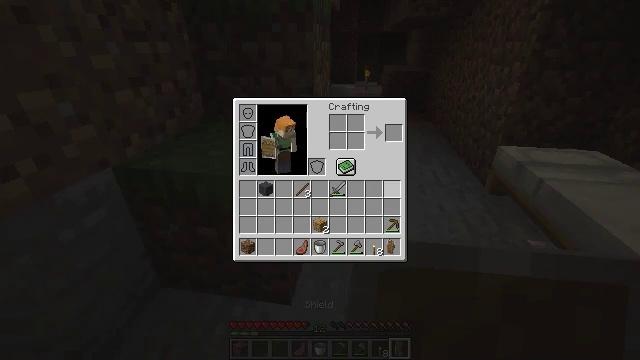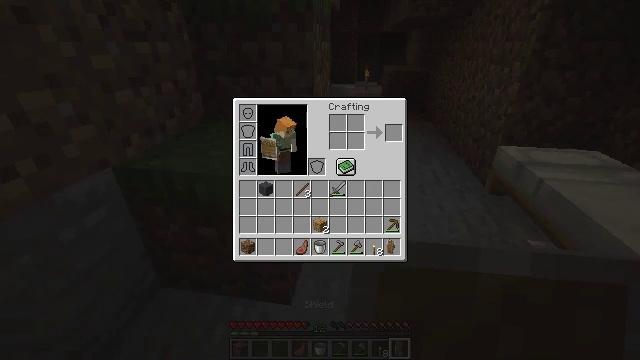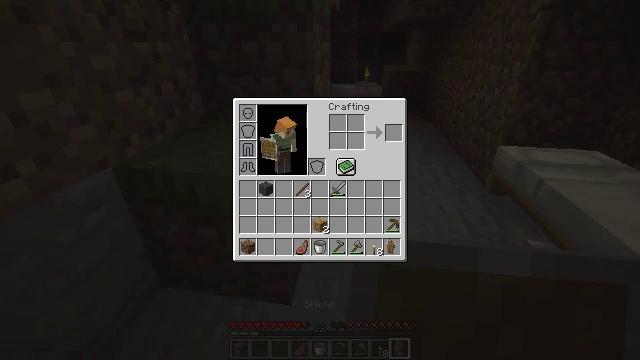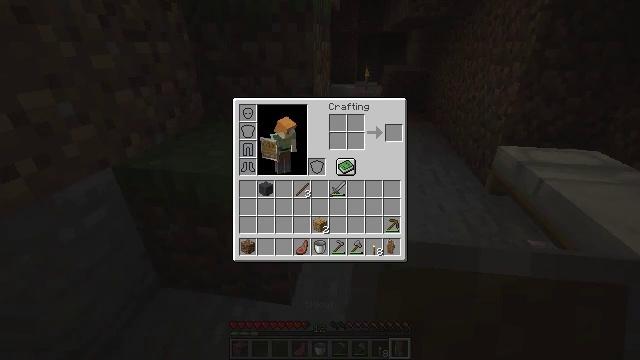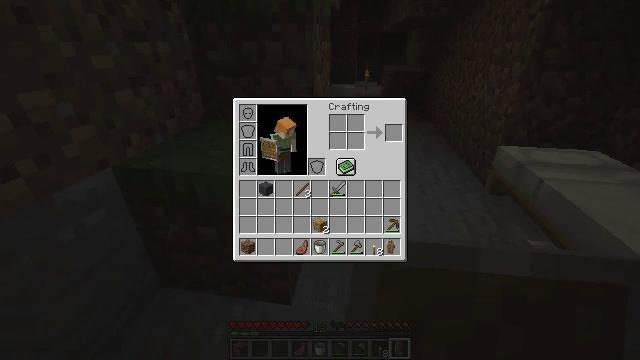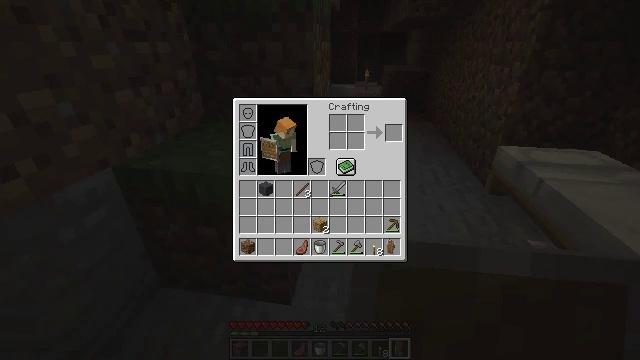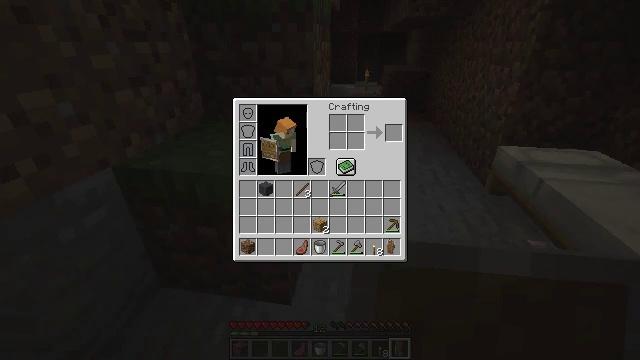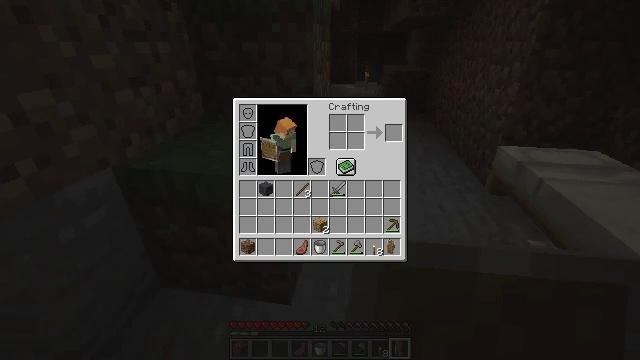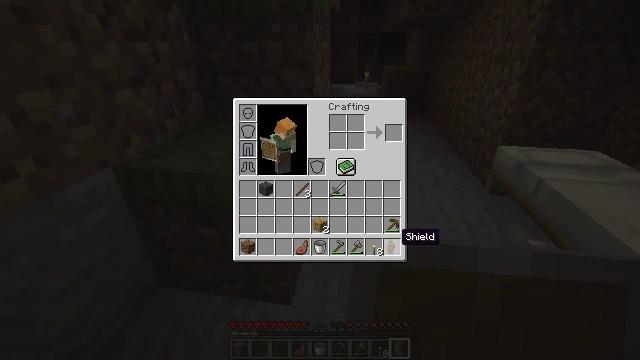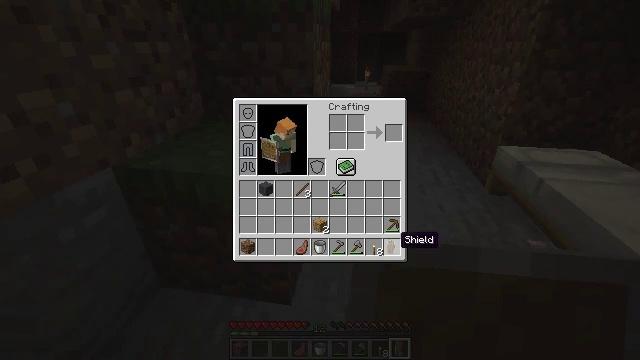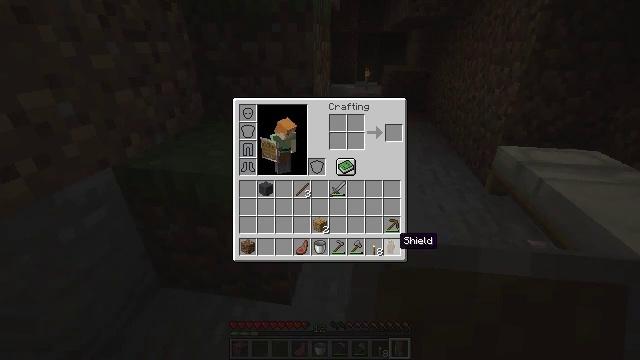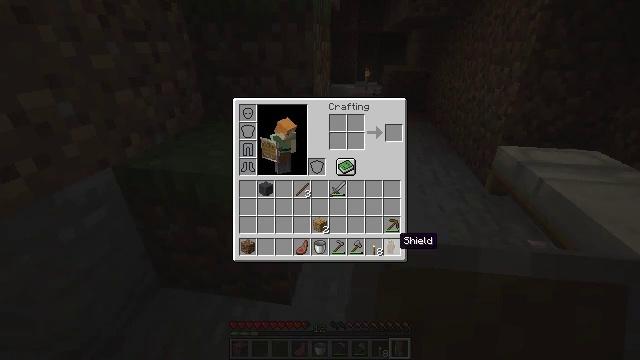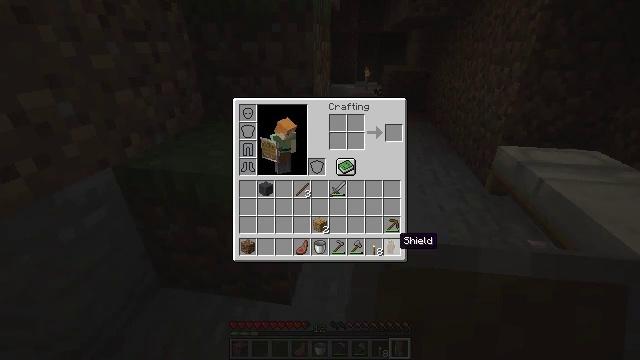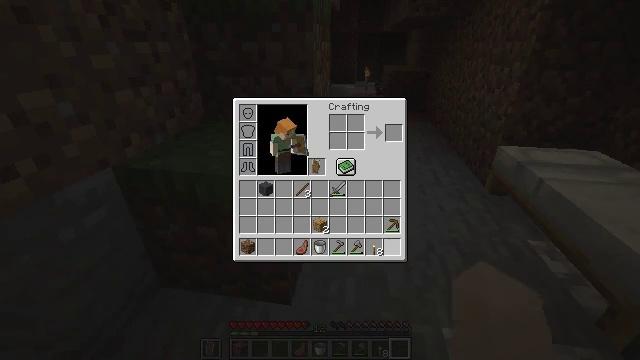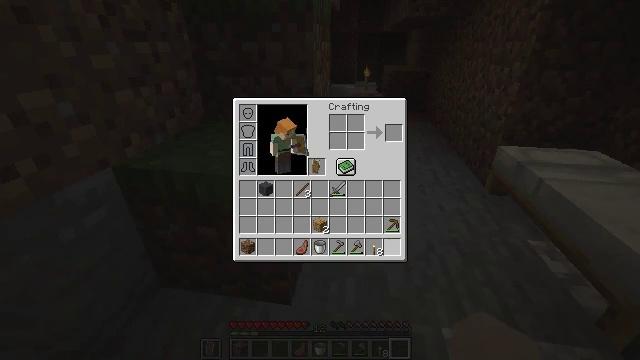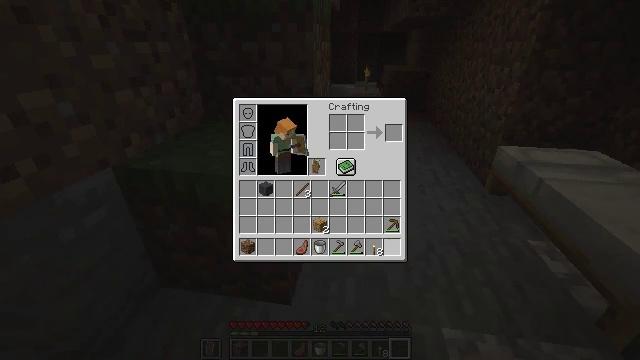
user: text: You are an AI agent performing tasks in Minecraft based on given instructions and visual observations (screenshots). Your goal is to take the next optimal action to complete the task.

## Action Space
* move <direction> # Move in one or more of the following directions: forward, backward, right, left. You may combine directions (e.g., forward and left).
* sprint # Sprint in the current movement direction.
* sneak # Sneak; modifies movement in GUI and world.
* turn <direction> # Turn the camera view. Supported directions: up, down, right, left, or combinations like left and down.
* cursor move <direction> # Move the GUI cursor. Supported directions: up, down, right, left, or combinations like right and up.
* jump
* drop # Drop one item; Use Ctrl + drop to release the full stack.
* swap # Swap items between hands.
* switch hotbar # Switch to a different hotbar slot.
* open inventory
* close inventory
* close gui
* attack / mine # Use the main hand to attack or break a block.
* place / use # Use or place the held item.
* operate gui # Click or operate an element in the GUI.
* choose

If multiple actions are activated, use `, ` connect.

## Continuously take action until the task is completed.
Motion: motion action
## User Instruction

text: Make sure to place iron ingots correctly to craft an iron chestplate.
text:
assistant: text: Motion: sneak, cursor move right and down
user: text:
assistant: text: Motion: sneak
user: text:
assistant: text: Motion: sneak
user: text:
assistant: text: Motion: sneak
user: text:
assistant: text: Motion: sneak
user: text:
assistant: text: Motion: sneak, cursor move down
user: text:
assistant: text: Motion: sneak, cursor move down
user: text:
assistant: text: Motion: sneak, cursor move down
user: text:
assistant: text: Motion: sneak
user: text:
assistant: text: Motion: sneak
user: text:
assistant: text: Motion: sneak
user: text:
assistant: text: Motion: sneak
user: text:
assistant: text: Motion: sneak, choose
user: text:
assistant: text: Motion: sneak, choose
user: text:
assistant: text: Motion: sneak, choose
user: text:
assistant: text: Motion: sneak
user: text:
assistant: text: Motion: sneak
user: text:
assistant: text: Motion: sneak
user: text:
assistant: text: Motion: sneak
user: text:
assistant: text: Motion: sneak
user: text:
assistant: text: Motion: sneak
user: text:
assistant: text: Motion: sneak
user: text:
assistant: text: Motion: close gui
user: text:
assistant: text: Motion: open inventory
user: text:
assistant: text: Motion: no_op
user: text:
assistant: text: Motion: no_op
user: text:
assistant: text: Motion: no_op
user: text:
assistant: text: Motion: no_op
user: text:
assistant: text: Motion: no_op
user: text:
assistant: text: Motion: no_op